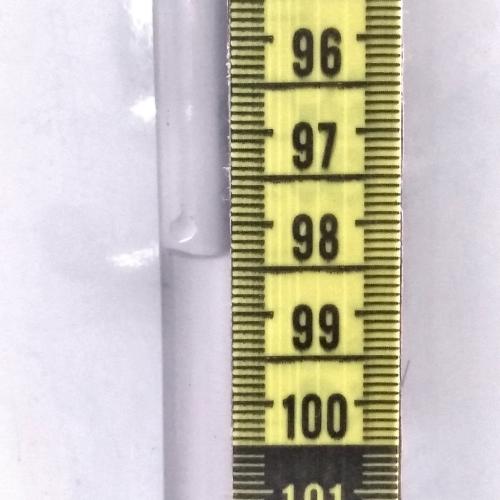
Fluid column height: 98.4 cm